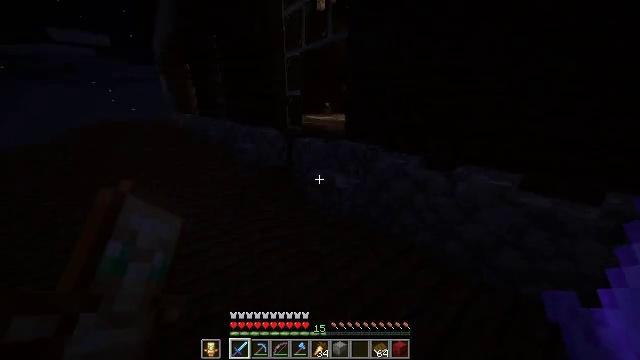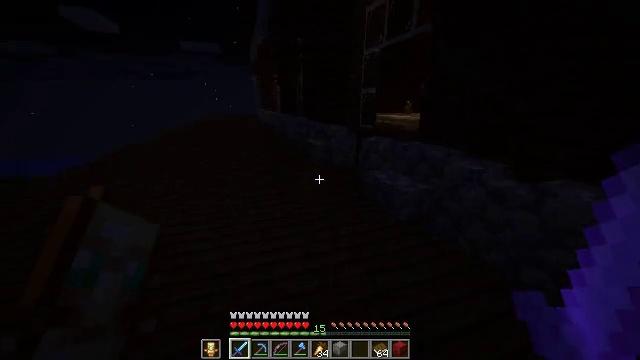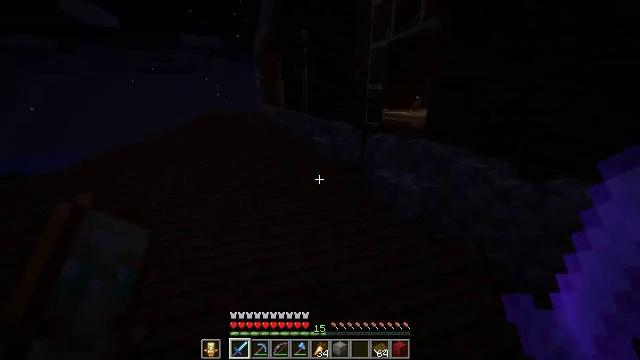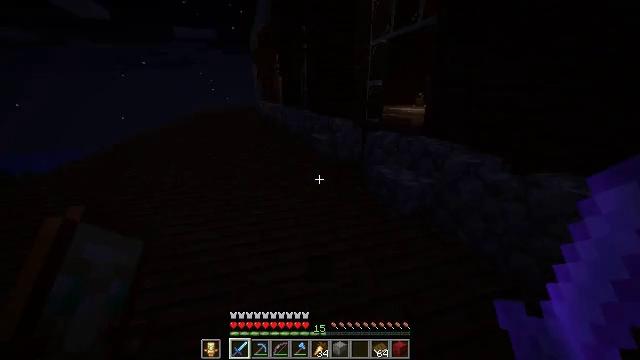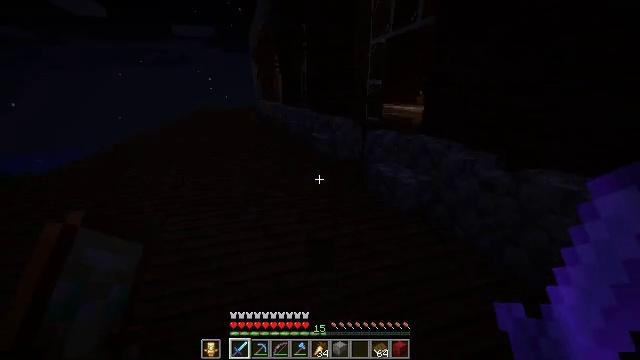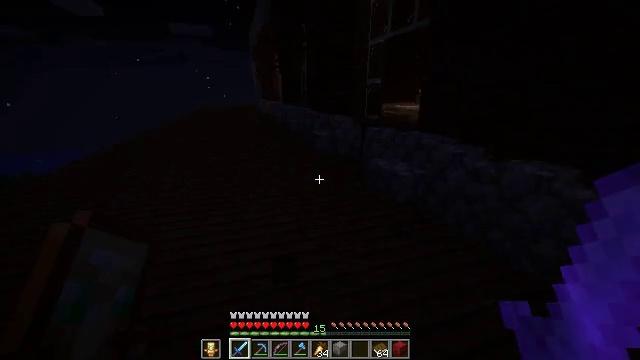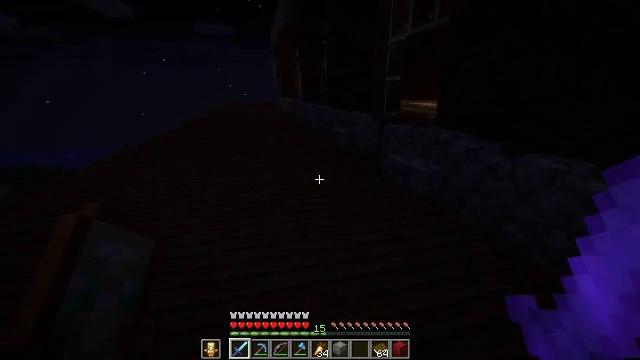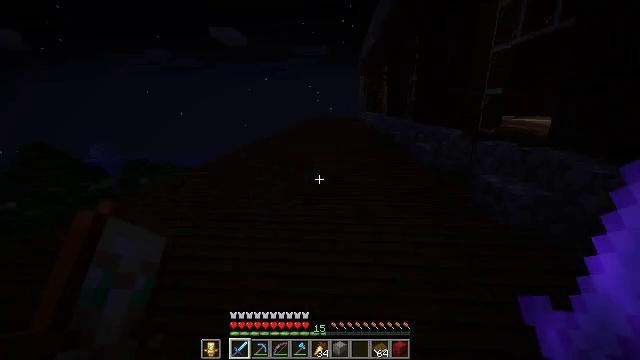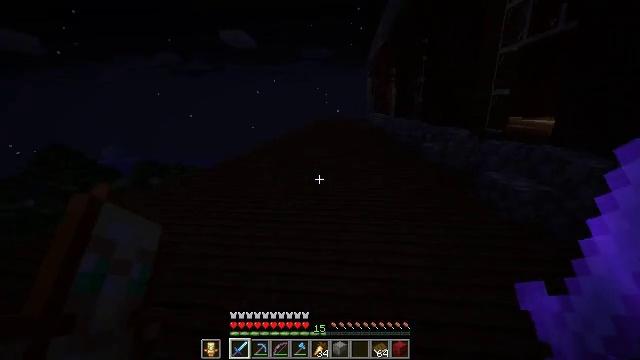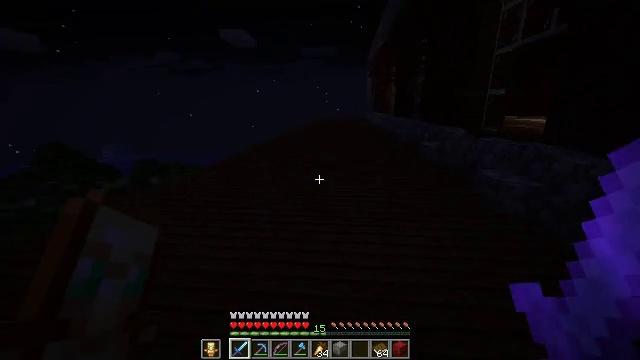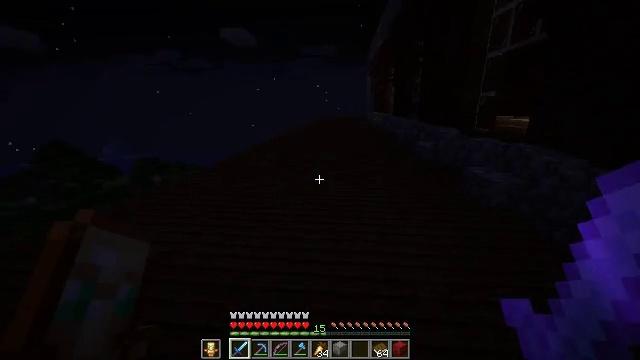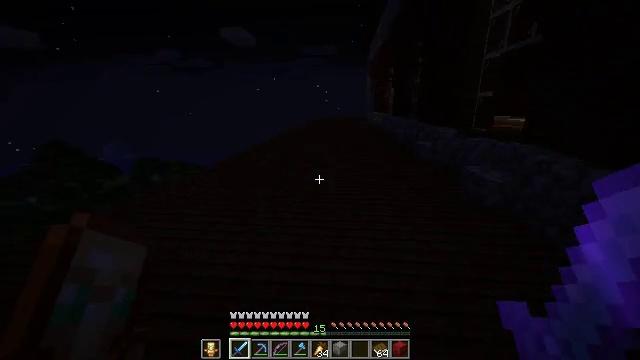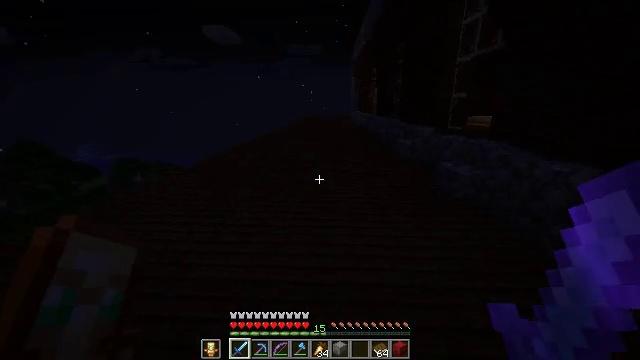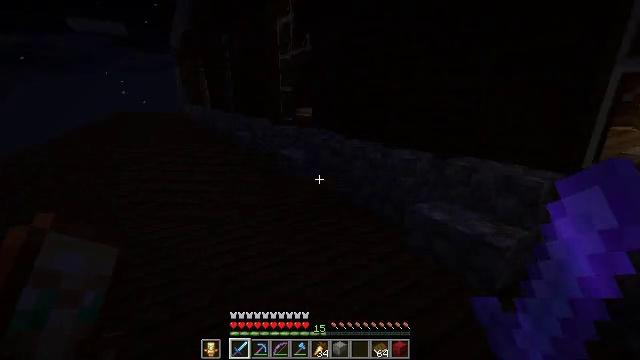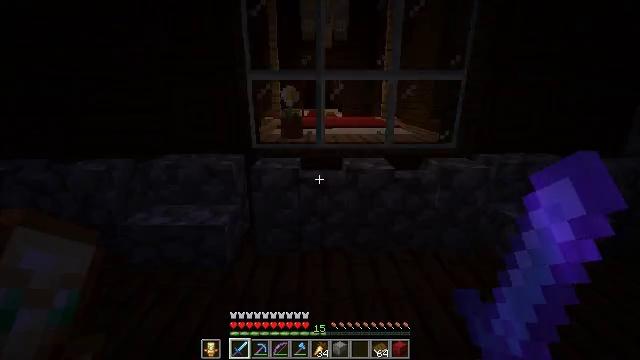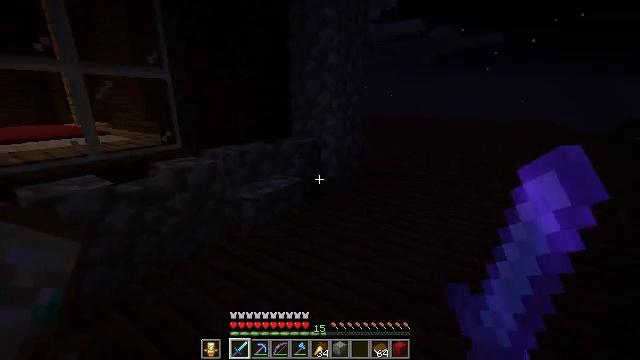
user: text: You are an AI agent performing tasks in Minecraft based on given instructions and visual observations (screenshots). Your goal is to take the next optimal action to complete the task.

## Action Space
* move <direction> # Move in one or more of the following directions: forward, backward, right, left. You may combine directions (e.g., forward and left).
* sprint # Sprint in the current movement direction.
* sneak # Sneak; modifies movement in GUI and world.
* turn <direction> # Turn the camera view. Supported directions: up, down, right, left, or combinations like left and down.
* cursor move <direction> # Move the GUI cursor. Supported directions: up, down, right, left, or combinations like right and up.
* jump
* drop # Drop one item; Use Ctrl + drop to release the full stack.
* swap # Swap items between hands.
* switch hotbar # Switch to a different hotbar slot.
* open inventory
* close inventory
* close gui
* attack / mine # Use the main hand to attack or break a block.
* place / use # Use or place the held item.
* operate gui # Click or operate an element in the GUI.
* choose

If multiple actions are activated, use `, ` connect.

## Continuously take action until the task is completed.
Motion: motion action
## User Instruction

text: Retrieve the glass pane from a window.
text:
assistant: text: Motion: move back, turn left
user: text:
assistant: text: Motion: move back, turn left
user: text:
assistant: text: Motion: move back
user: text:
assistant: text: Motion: move back
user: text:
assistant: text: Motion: move back
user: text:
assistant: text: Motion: move back, turn left
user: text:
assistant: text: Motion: move back, turn left and up
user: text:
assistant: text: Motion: move back, turn left
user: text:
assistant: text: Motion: move back
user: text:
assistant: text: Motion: move back
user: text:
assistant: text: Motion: move back
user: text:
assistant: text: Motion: move back, turn right
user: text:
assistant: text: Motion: turn right and down
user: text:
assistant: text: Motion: sprint, turn right
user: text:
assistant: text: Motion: sprint, turn right
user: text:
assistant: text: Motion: sprint, turn right and up
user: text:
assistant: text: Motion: sprint
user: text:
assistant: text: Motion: move forward, sprint
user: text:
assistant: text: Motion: move forward, sprint
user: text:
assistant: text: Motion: move forward, sprint, turn right and up
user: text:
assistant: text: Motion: move forward, sprint, turn right and up
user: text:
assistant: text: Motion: move forward, sprint
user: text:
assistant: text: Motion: move forward, sprint
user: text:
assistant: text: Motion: move forward, sprint
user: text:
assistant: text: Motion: move forward, sprint, jump
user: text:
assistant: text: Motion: move forward, sprint, jump
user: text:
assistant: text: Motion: move forward, sprint, turn left, jump
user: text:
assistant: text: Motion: move forward, sprint, jump
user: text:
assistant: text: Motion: move forward, sprint, jump
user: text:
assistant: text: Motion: move forward, sprint, jump